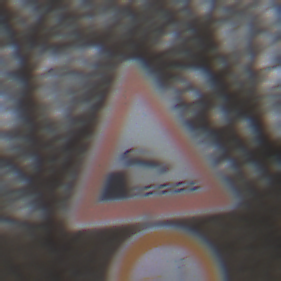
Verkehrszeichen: Ufer
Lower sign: VerbotUeberholenEinspurigeFahrzeuge
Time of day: MorningAfternoon
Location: Outdoor (Suburban)
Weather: Overcast
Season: NotSpecified
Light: Natural